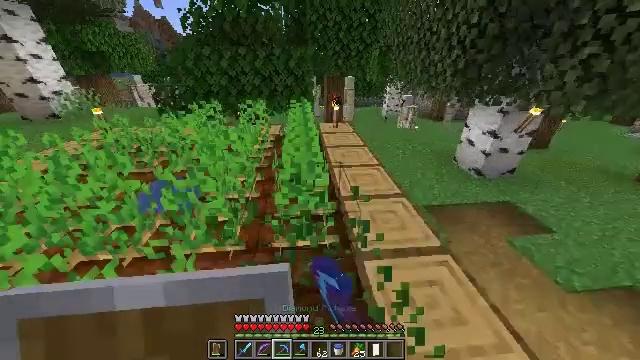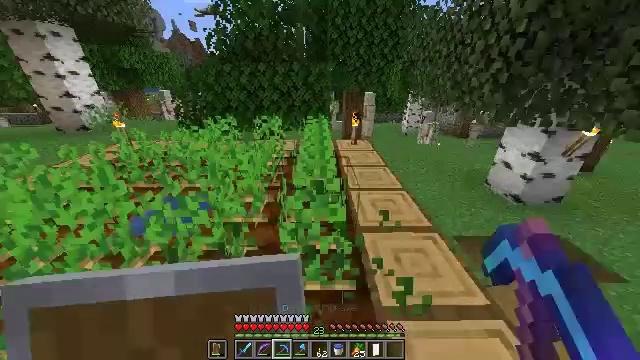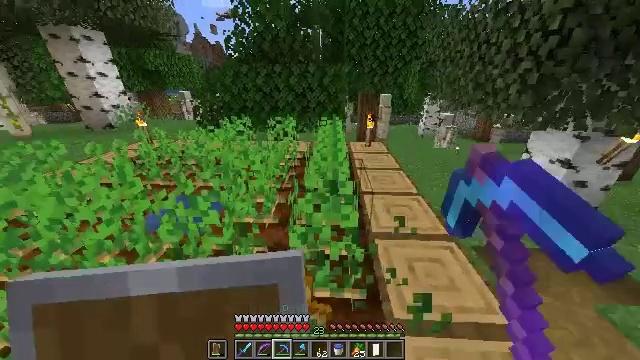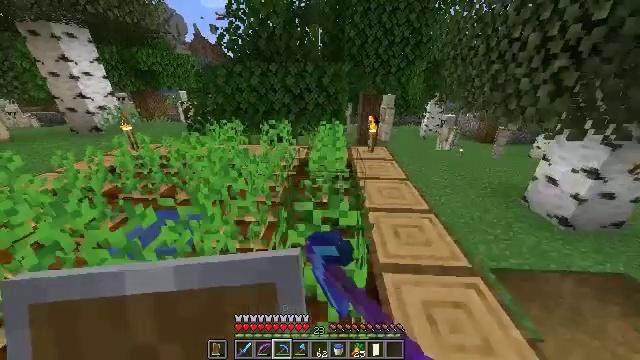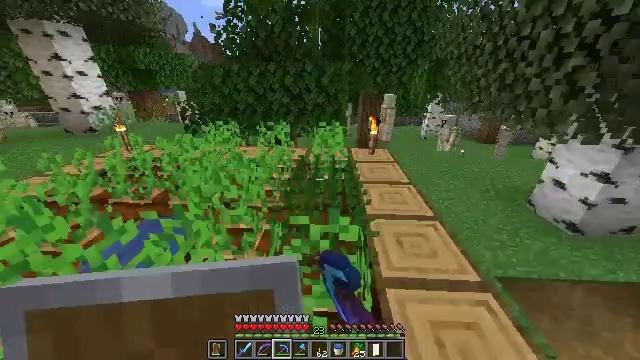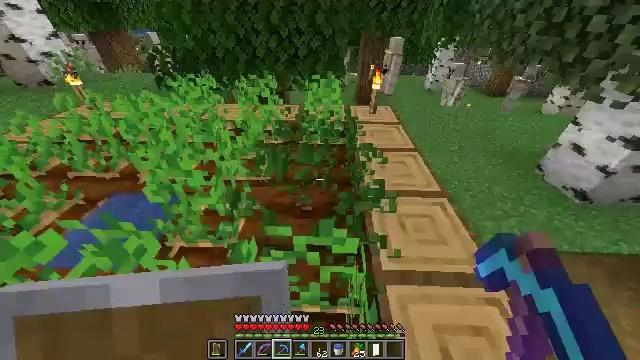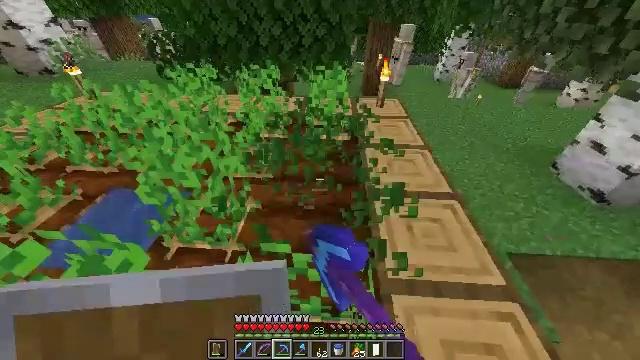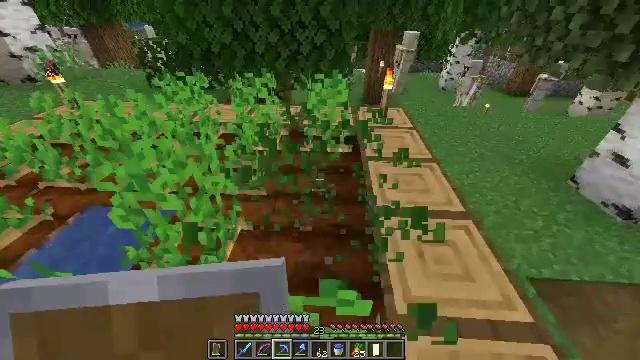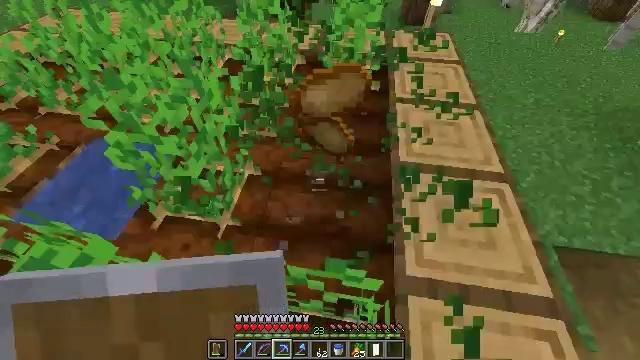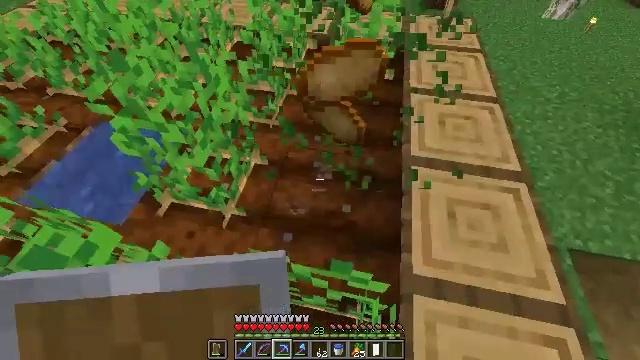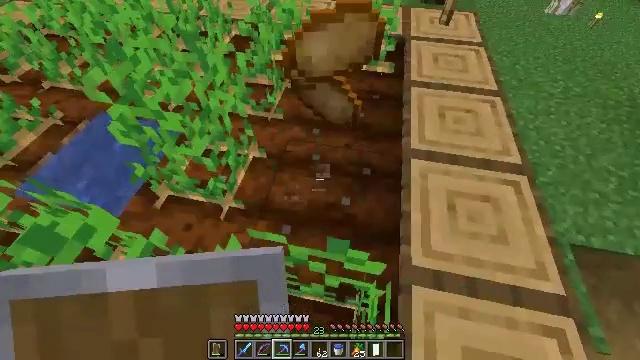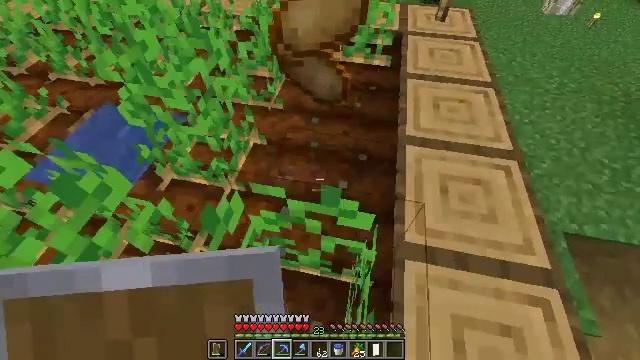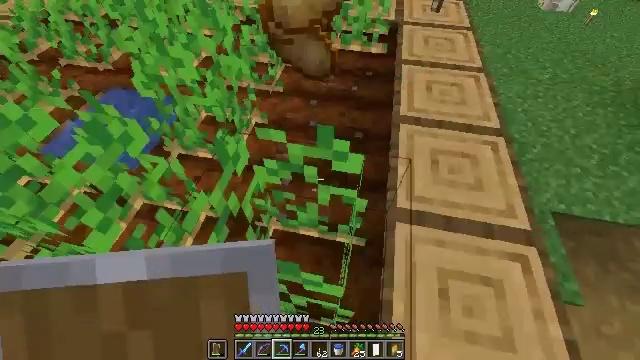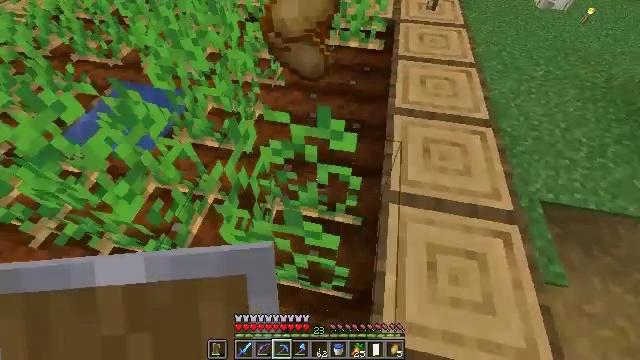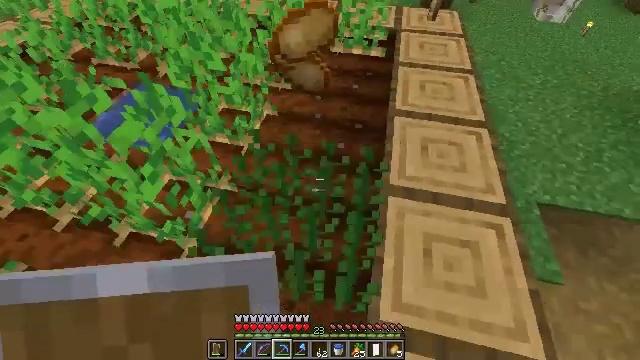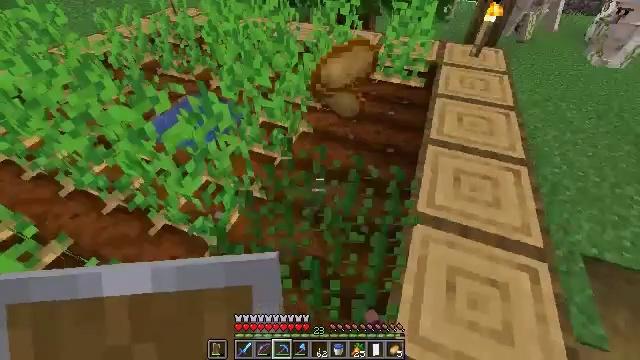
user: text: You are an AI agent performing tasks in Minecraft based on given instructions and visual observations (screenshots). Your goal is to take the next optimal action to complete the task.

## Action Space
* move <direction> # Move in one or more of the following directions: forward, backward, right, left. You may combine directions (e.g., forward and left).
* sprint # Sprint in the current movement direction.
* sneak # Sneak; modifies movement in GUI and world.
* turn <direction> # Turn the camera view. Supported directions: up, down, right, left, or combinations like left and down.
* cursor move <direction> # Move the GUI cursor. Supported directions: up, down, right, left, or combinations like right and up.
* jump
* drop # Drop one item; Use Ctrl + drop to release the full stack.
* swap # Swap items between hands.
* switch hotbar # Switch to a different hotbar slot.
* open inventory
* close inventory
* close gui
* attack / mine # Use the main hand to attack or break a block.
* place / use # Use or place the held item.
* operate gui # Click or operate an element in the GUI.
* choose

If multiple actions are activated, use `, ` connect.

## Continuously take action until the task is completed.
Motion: motion action
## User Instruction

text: Dig up potatoes from the soil.
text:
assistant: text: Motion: move forward, turn left and up, attack / mine
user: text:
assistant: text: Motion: move forward, turn left, attack / mine
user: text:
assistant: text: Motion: move forward, attack / mine
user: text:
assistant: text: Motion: move forward, attack / mine
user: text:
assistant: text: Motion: move forward, turn right and down, attack / mine
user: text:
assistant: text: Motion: turn left and down
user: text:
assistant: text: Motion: turn up, attack / mine
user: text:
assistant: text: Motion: move forward, turn left and down, attack / mine
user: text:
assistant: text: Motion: move back, turn left and down
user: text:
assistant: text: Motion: move back
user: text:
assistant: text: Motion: move back
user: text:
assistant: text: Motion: move back
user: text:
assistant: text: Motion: move back
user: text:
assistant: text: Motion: move back, turn left and up, attack / mine
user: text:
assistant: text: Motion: turn left and up
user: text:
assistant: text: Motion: turn left and up
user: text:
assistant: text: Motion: turn left and up
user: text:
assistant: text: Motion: turn left, attack / mine
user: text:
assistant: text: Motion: attack / mine
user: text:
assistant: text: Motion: turn left
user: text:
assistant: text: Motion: move forward, turn left and up, attack / mine
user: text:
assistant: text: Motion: move forward, turn up, attack / mine
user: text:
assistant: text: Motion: move forward, turn up, attack / mine
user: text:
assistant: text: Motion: move forward, attack / mine
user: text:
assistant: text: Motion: move forward, turn right and up, attack / mine
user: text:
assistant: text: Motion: move forward, attack / mine
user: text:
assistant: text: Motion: move forward, attack / mine
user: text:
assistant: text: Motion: move forward, attack / mine
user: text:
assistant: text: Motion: move forward, attack / mine
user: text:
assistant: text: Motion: move forward and move left, attack / mine